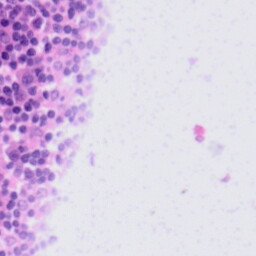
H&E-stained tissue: Tonsil